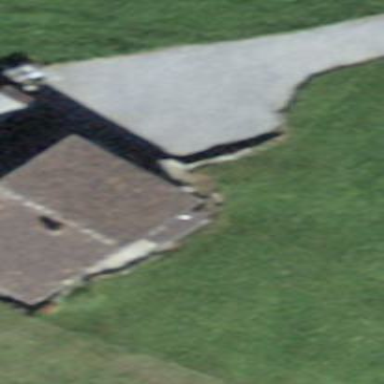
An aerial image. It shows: Farm building.